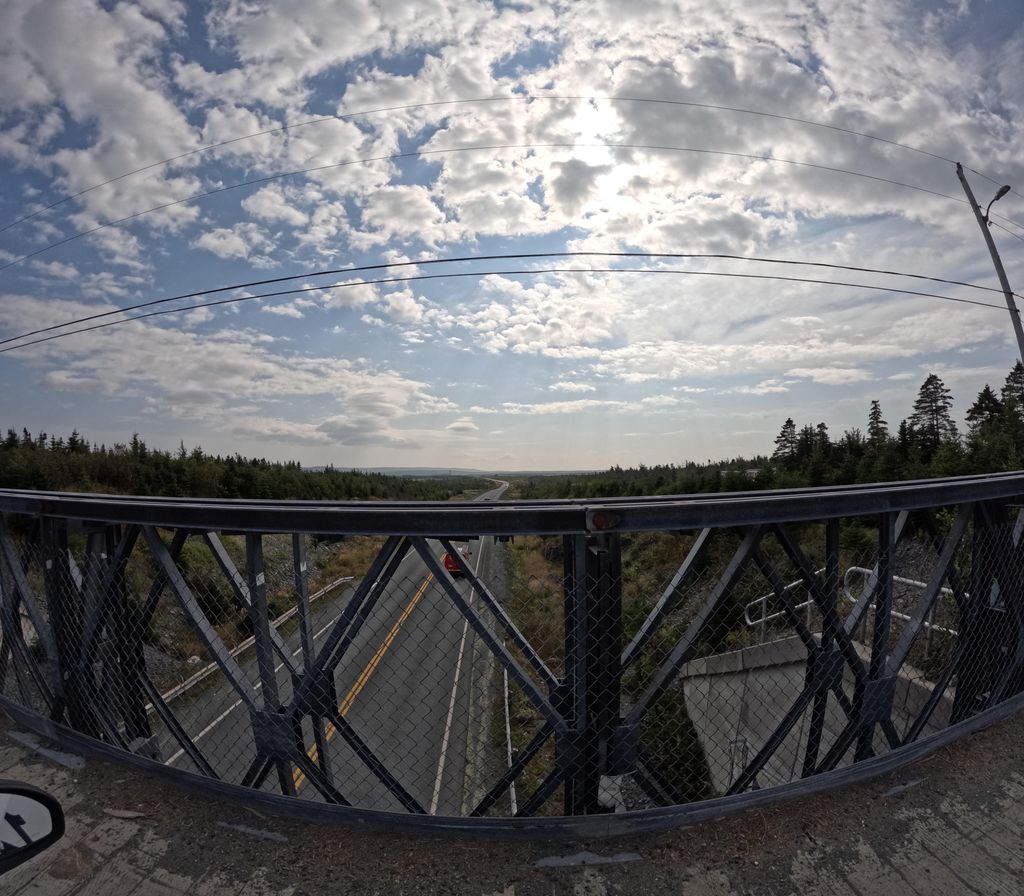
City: st_johns